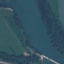
Land use / land cover class: River